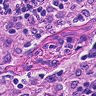
Metastatic tissue present: no